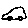
Label: car